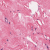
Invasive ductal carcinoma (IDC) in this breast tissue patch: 0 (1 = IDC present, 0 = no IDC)